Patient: sex M, age 63
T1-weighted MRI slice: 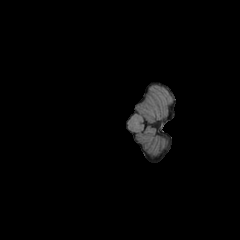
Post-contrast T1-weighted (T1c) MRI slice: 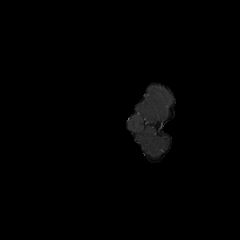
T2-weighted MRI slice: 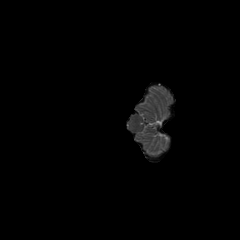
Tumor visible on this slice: no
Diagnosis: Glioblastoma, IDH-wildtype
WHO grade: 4